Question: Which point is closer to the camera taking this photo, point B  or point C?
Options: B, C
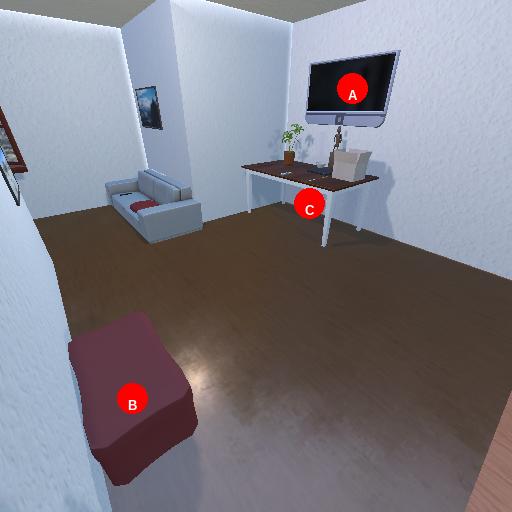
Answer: B